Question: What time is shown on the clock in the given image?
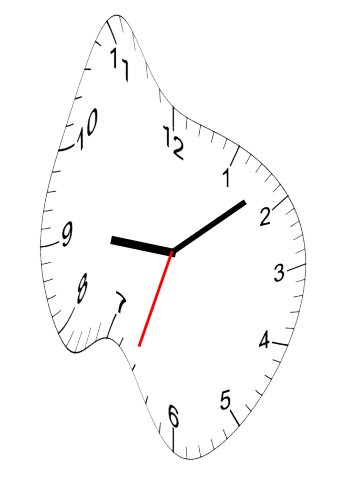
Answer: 09:08:33